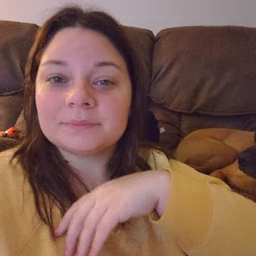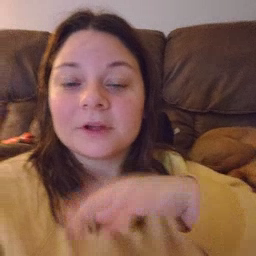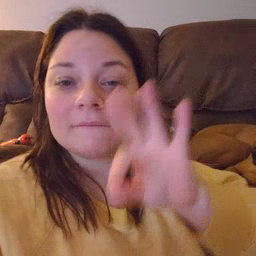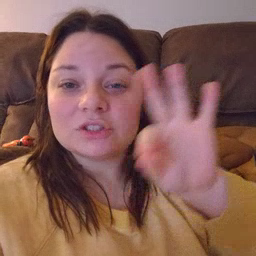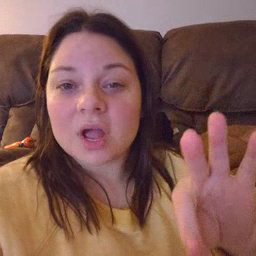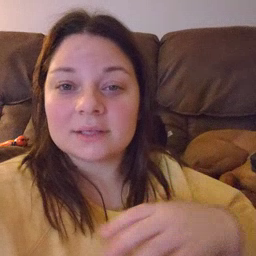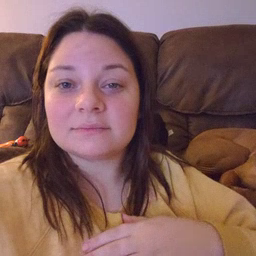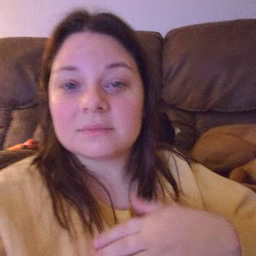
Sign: frenchfries